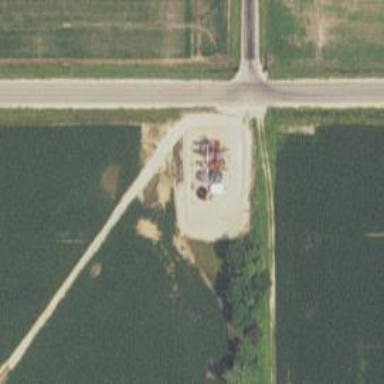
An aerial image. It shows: Storage tank that is man-made.